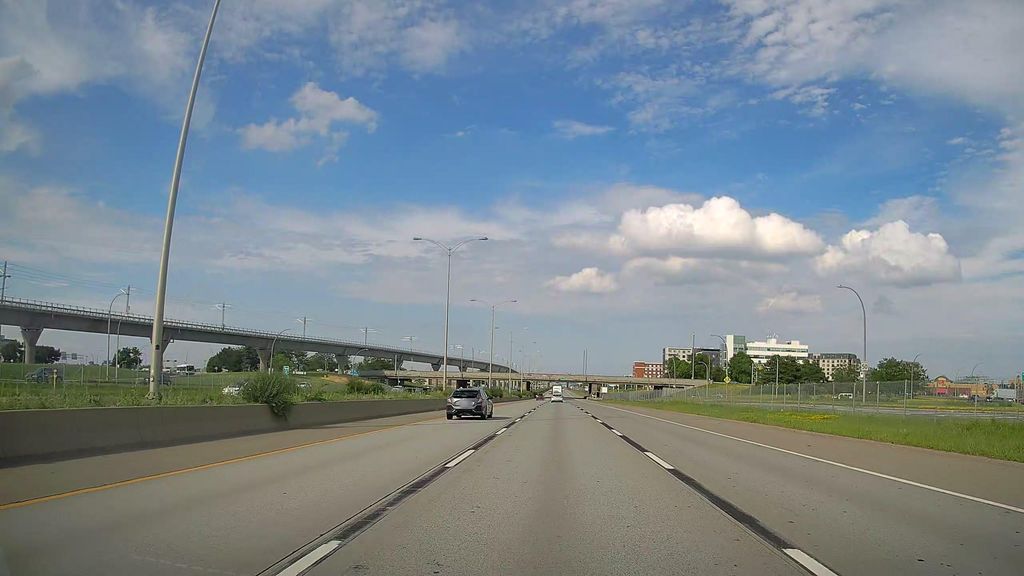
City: montreal